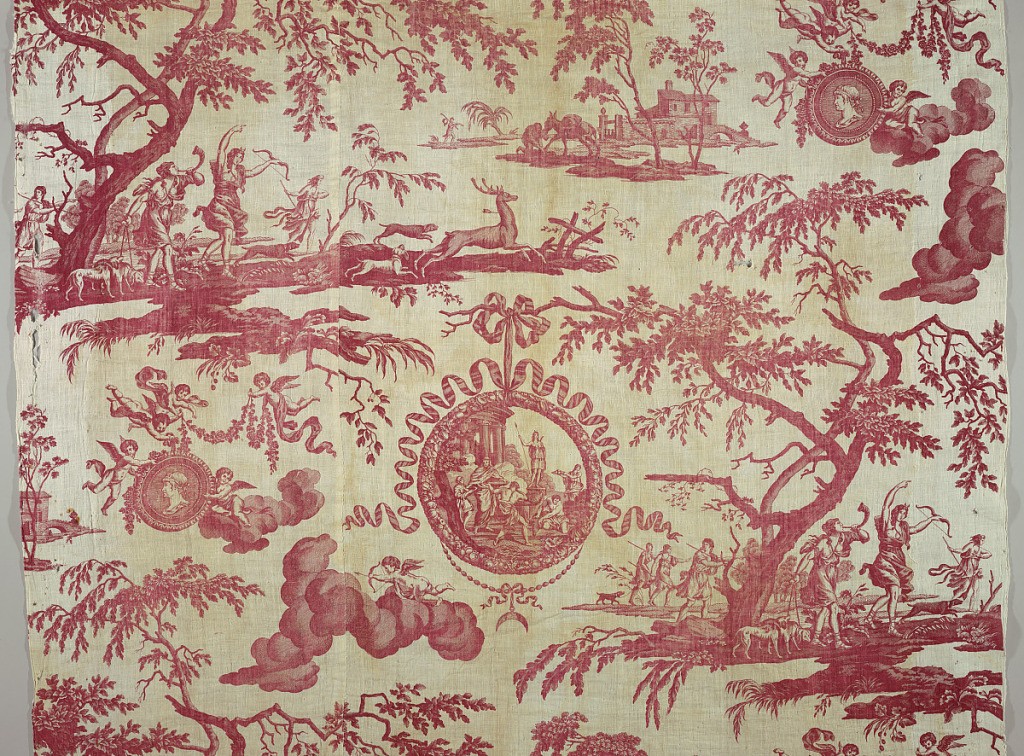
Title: Diane
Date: ca. 1785
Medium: cotton Technique: printed by engraved plate on plain weave
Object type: Textile
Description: Scenes from stories of the goddess Diana and a large framed medallion showing Diana on a pedestal surrounded by worshipers. In red on white.